Aerial crown-view tile of a tropical tree (Barro Colorado Island, Panama), acquired 20240716:
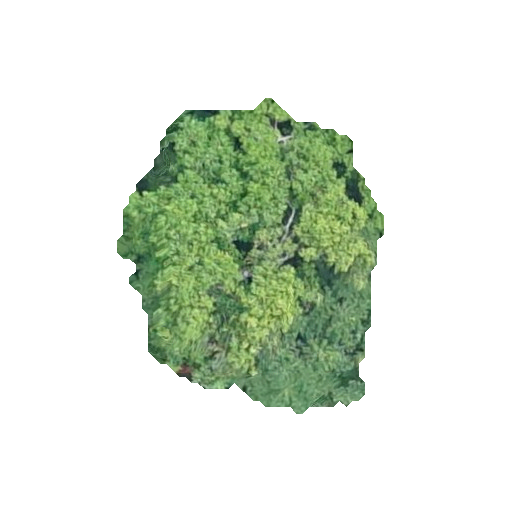
Species: Aiouea montana
GBIF accepted scientific name: Aiouea montana
Crown area: 96.357 m²